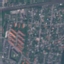
Land use / land cover class: Residential